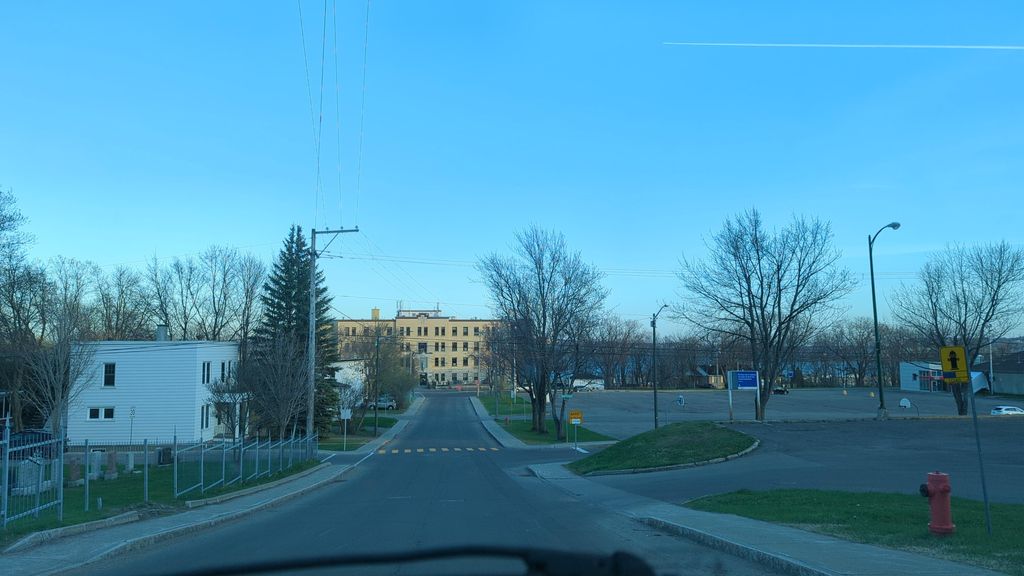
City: quebec_city